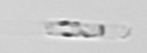
Label: Cerataulina_pelagica